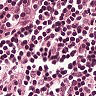
Metastatic tissue present: no